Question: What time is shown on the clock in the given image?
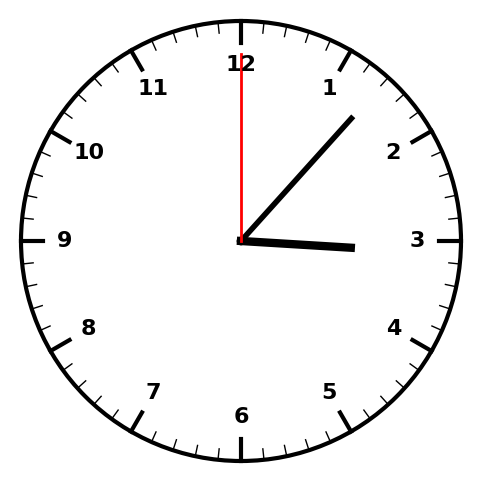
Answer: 03:07:00